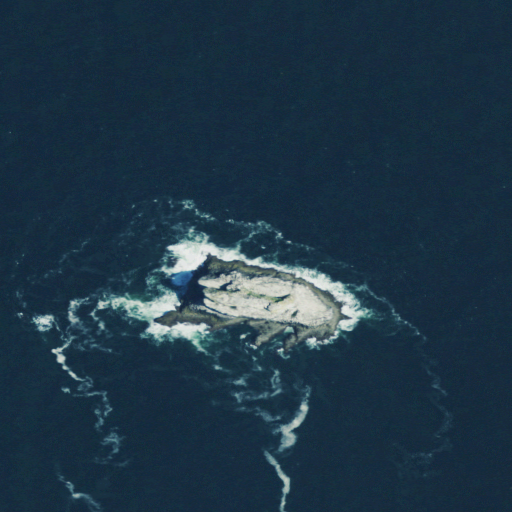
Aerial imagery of island in Oregon named Castle Rock containing only open water